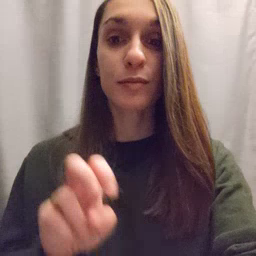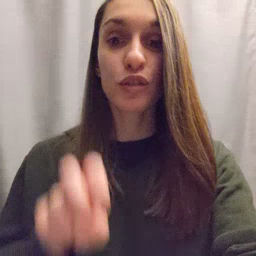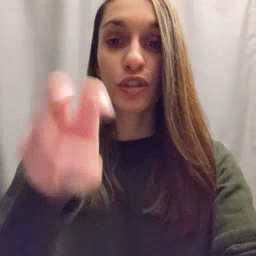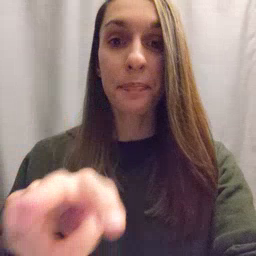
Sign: jump